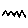
Label: zigzag